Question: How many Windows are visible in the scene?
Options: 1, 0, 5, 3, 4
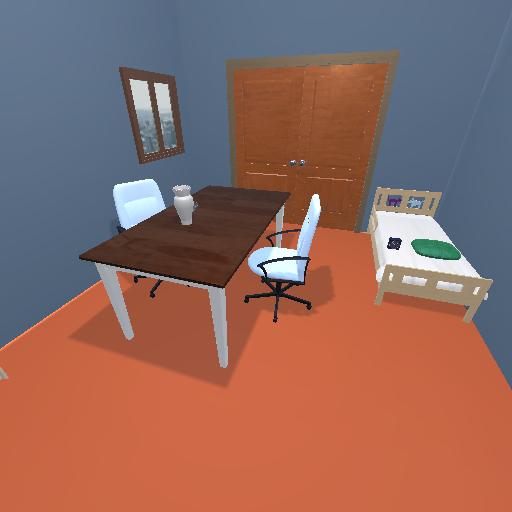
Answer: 1